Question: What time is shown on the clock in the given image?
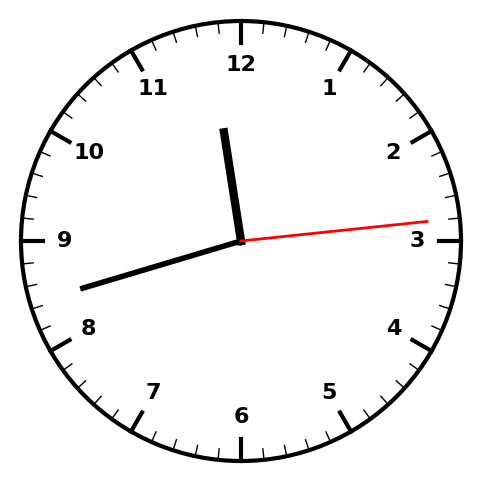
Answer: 11:42:14